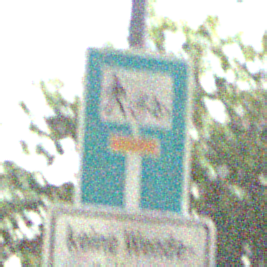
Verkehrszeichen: SackgasseRadverkehrFussgaengerDurchlaessig
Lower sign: HinweisGeaenderteVorfahrtVerkehrsfuehrungVerkehrsregelung3
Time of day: Night
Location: Outdoor (Nature)
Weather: Clear
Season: NotSpecified
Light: Natural